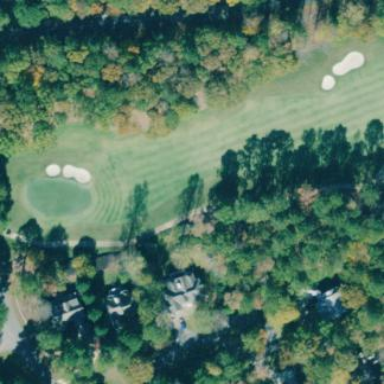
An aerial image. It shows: Grassy area designated as golf fairway.